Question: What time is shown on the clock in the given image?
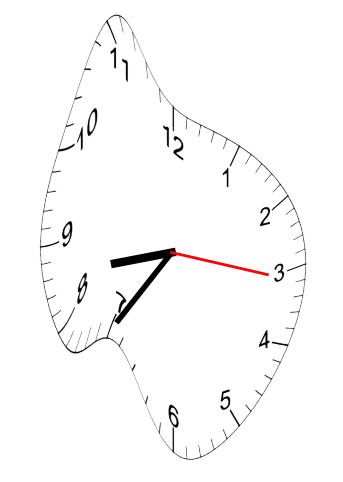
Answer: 08:35:16